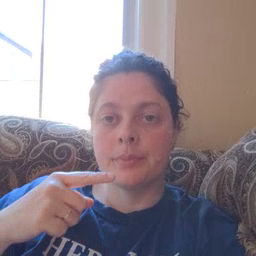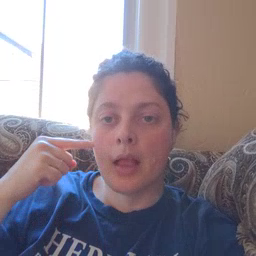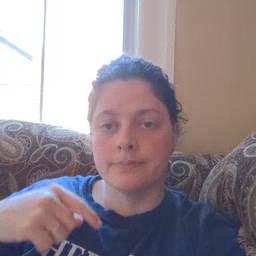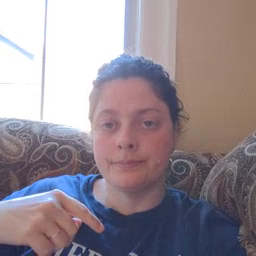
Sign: smile